Question: I need to execute the check for a pattern of an input box using javascript. The reason I need to do this, is because the form gets submitted via ajax every time something is changed in an input box. So this has to be delayed, the check has to be performed, and if incorrect, the ajax process must be stopped. This is all fine, except, how can I trigger the pattern attribute? obviously without using submit.
HTML
'''
<input type="text" pattern="\d{1,2}/\d{1,2}/\d{4}" />
'''
I want to be lazy and not re implement the pattern. E.g. I want to get this for free

<URL>
This nice message is contained in the title attribute of the input box and obviously shows so nicely when the user tries to submit something that does not match the pattern.
well someone asked for some reason I don't understand for the ajax snippet. btw 'handleUTF8Decode.php' is solving a charset problem and then including the actual page.
There you go:
'''
$.ajax({
type: "post",
url: "/mycompany/handleUTF8Decode.php",
data: jform.serialize(),
dataType: 'html',
async: true,
beforeSend: function () {
$("#ajax-status").html("Processing");
},
success: function (data) {
},
error: function (xhr, status, error) {
$("#ajax-status").html("ERROR " + "<div class='ajaxResponse'>"+data+"</div>" );
}
});
'''
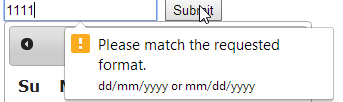
Answer: In response to the OP's comment below...
I threw this together pretty quick at the end of a long work day, so I apologize for the haggard-ness. A full working example (with extensive notes) can be found on <URL>. This example shows how you can use jQuery UI's 'datepicker' and 'tooltip' widgets in combination with the input field's standard 'oninput' event to create a dynamic field that does client-side form validation without the need to submit the form data.
I realize that this may not be the most elegant way of doing this, but it is an option that I haven't seen suggested in this forum.
Nevertheless, here's a quick look at the framework -- to see it in 'action', you can check out its <URL>.
'''
// I've gone ahead and removed most of the code and notes for
// brevity. See: [http://jsbin.com/wuyum/1/edit?js,output]
$(function () {
// Internal function used to incrementally validate the user's
// input (valid for both mm/dd/yyyy & dd/mm/yyyy formats).
function validateInput(contents) {
var rgx = /^(\d{1,2}(?:\/(?:\d{1,2}(?:\/(?:\d{1,4})?)?)?)?)$/;
return rgx.test(contents);
};
// Internal function used to check a valid date format against
// a valid date (e.g. 99/99/2014 is not a valid date).
function checkDate(date) {
return !isNaN(new Date(date).getDate());
};
// Create a new datepicker object and use its onSelect event to
// run through your AJAX call...
$('#date').datepicker({
// onSelect will be called when the user either selects a date
// from the widget, or uses the Return/Enter key on submission.
onSelect: function (date) {
// By now the date has already been validated, client-side,
// in two-part. First the RegEx matched a mm/dd/yyyy format
// and then we confirmed that the date wasn't erroneous with
// checkDate(). If the user submitted an invalid date (say
// '44/44') the widget will automatically reset the date to
// 'today'. Alternatively, you could call checkDate() again
// during this event -- that's really your call.
// Execute your AJAX call
// $.ajax() ...
}
}).tooltip({
// Define a non-delegated tooltip to use as a prompt...
}).on('input', function () {
// Handle the forms RegExp and format validation here...
});
});
'''
It's worth noting that 'datepicker''s default format is 'mm/dd/yyyy'. This can easily be changed, but you should be warned that if your goal is to offer the user the option of entering either 'mm/dd/yyyy' or 'dd/mm/yyyy', you will run into some issues unless to first validate with format was being used. For example:
'''
10/06/2014 --> October 6th 2014 (mm/dd/yyyy)
10/06/2014 --> June 10th 2014 (dd/mm/yyyy)
'''
Hope this can be of some help to you.
---
From your RegEx pattern, it looks like your trying to validate the field based on a standard date format 'mm/dd/yyyy'.
If this is the case, and you want to validate the format on every change to the field, I would suggest using <URL> widget -- leveraging the 'datepicker's 'onSelect' event. Like so:
'''
// where #date is the id of <input id="date" type="text"/>
$('#date').datepicker({
onSelect: function(date) {
// $.ajax() here
}
});
'''
Alternatively, you could manage the RegEx validation and AJAX call within the 'input' field's 'onchange' event.
'''
// obviously you'd want to be more specific than simply grabbing the first
// input element found.
document.getElementsByTagName('input')[0].onchange = function (e) { ... };
'''
Lastly, you could look into HTML5 and its implementation of the <URL> 'type' attribute.